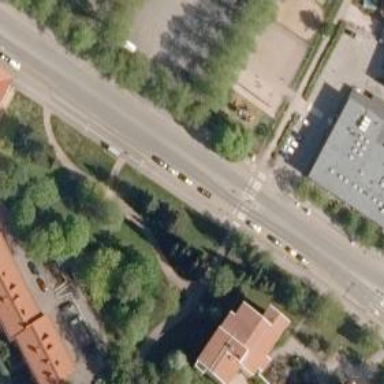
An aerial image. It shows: Asphalt cycleway with uncontrolled crossing.